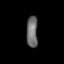
Tissue: lung
Cell type: Myeloid cells
Senescence score: 0.59
Nuclear area (px): 350
Mean DAPI intensity: 107.509